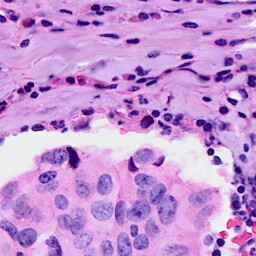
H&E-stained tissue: Breast